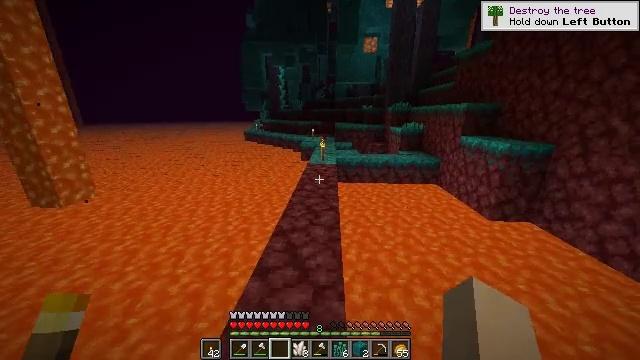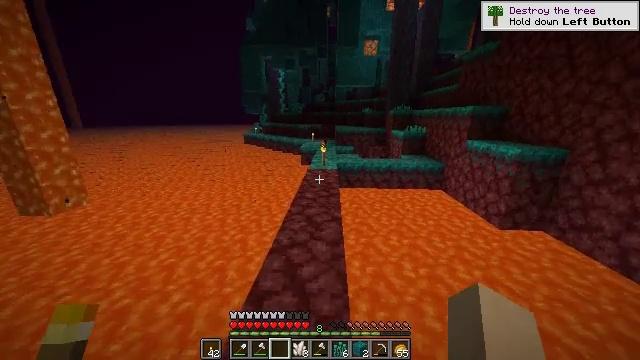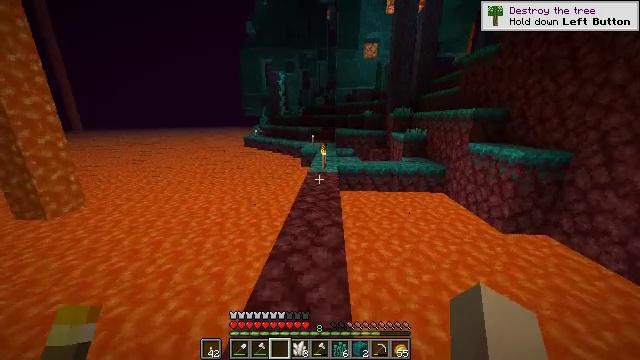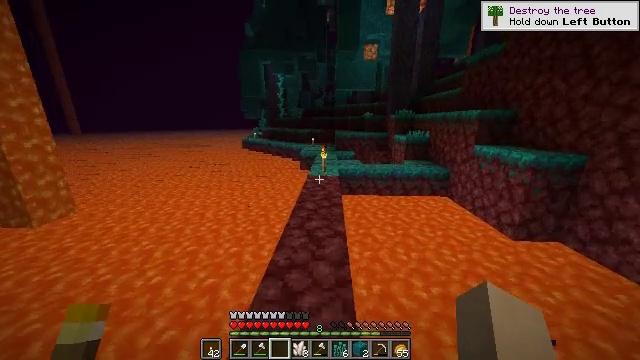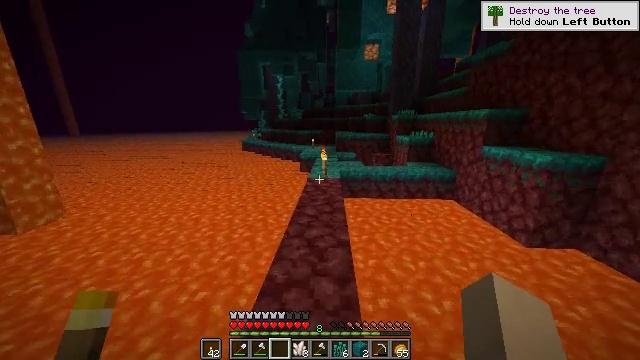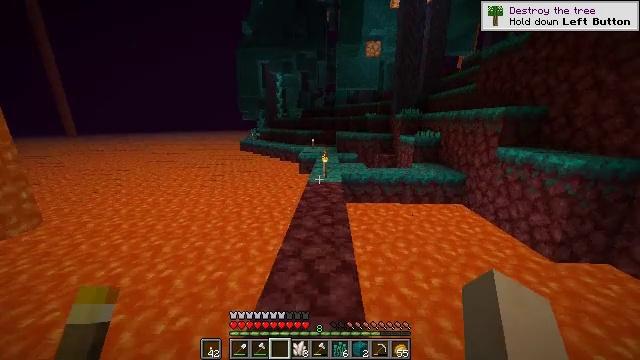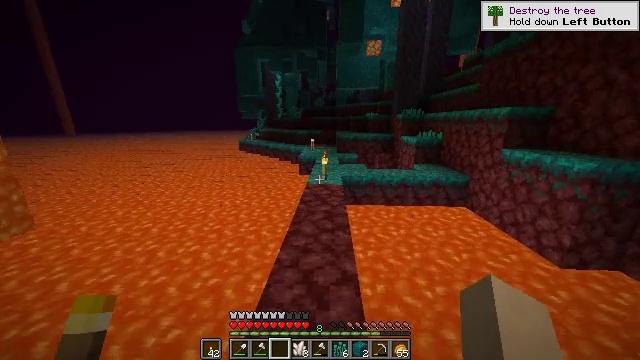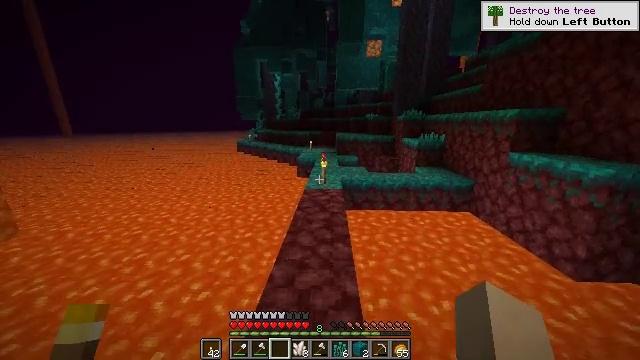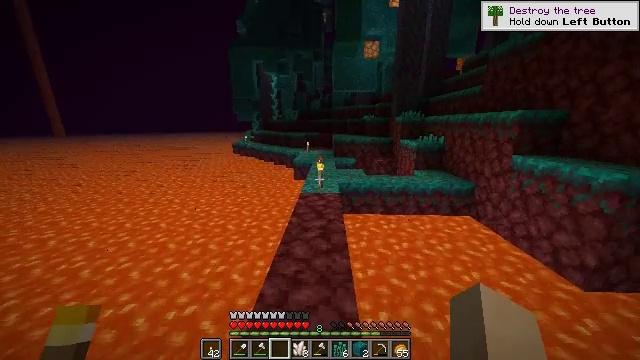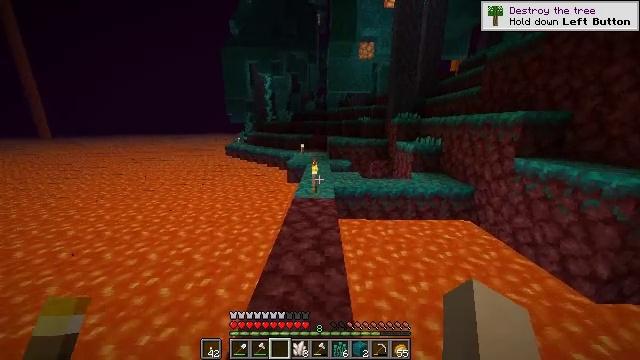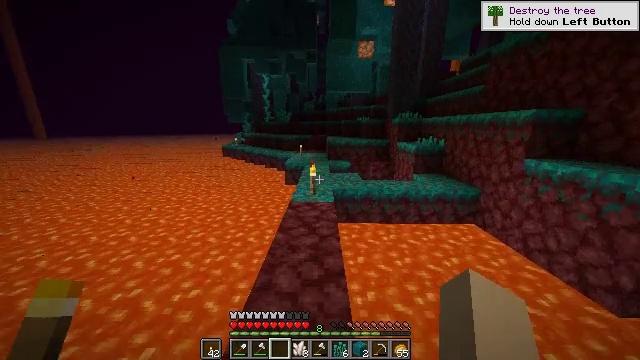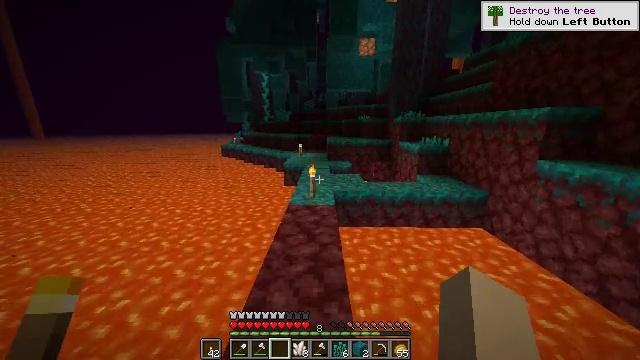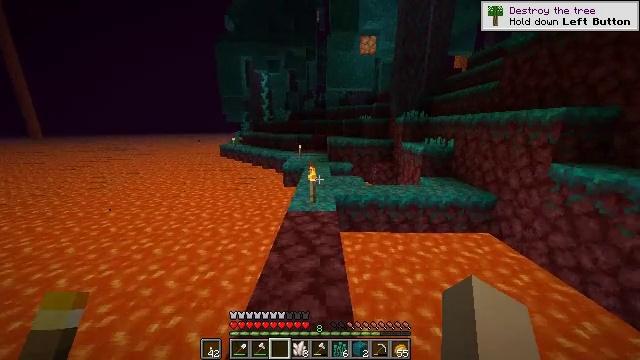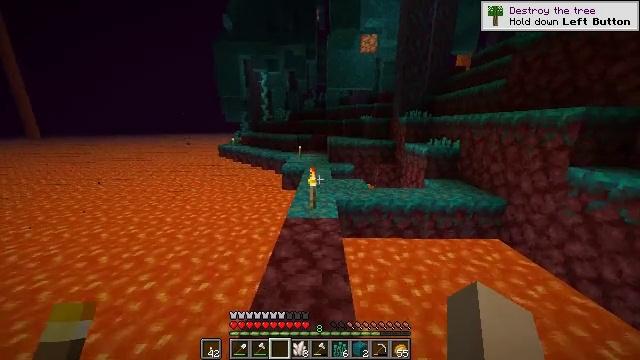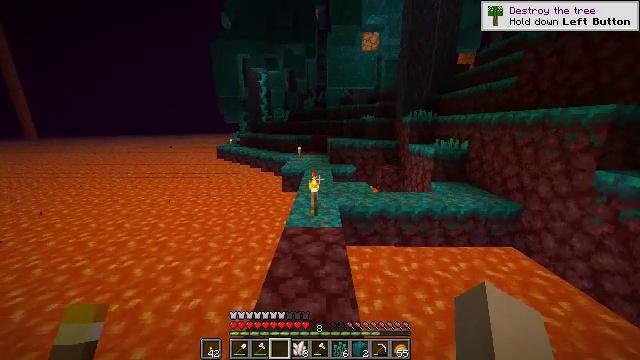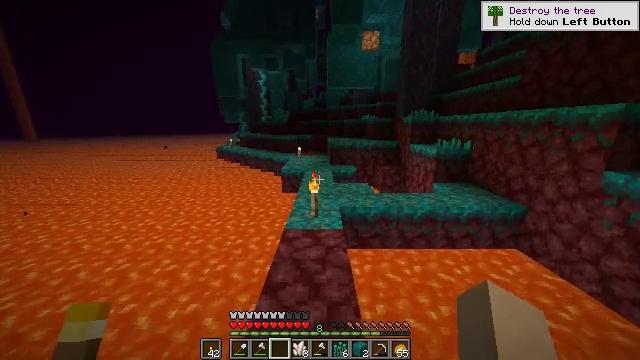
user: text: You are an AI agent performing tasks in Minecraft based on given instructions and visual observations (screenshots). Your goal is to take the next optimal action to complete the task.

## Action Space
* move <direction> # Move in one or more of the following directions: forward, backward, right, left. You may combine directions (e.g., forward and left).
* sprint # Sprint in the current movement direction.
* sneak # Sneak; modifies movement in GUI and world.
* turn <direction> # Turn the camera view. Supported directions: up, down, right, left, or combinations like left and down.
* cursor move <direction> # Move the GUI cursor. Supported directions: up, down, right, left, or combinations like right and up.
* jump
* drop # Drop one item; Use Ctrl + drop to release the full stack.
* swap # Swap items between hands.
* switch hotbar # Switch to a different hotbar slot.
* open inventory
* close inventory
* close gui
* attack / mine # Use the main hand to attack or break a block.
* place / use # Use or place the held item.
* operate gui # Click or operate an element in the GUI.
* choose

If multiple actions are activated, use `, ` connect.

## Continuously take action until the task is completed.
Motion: motion action
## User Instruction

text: Collect the warped nylium block.
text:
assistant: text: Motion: move forward, sprint
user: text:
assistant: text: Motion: move forward, sprint
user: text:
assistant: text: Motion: move forward
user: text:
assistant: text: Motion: move forward
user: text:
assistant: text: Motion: move forward, sprint
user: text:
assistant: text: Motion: move forward, sprint
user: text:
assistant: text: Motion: move forward, sprint
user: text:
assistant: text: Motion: move forward
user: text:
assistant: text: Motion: move forward, turn right
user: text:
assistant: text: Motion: move forward, sprint
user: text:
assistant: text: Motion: move forward, sprint
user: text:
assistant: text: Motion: move forward, sprint
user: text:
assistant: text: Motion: move forward
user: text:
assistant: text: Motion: move forward
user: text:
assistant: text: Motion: move forward, sprint
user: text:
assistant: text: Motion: move forward, sprint
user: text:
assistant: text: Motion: move forward, sprint
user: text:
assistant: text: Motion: move forward
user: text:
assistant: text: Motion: move forward
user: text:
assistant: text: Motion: move forward
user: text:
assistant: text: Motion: move forward
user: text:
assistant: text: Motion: move forward
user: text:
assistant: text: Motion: move forward
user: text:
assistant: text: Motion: move forward, sprint
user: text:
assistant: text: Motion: move forward, sprint
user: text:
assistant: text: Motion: move forward, sprint
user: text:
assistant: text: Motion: move forward, sprint
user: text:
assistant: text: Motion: move forward, sprint
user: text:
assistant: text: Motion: move forward
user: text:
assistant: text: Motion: move forward, sprint